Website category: jobs
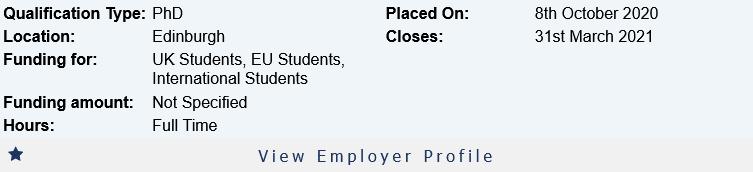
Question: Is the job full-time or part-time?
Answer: Full Time

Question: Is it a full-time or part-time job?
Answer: Full Time

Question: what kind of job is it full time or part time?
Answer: Full Time

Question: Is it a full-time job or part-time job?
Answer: Full Time

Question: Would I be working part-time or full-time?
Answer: Full Time

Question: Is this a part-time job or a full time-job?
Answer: Full Time

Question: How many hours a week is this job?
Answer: Full Time

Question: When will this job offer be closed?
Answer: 31st March 2021

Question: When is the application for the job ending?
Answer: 31st March 2021

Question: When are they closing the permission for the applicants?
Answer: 31st March 2021

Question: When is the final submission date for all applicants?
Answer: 31st March 2021

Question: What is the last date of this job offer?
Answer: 31st March 2021

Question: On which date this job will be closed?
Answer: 31st March 2021

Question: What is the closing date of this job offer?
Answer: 31st March 2021

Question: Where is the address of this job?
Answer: Edinburgh

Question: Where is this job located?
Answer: Edinburgh

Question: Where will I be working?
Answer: Edinburgh

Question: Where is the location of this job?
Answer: Edinburgh

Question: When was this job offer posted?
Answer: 8th October 2020

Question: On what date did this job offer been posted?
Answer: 8th October 2020